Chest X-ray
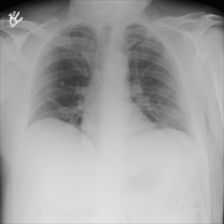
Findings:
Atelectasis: positive
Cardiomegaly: negative
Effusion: negative
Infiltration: negative
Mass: negative
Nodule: positive
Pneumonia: negative
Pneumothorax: negative
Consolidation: negative
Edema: negative
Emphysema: negative
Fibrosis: negative
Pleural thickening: negative
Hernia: negative